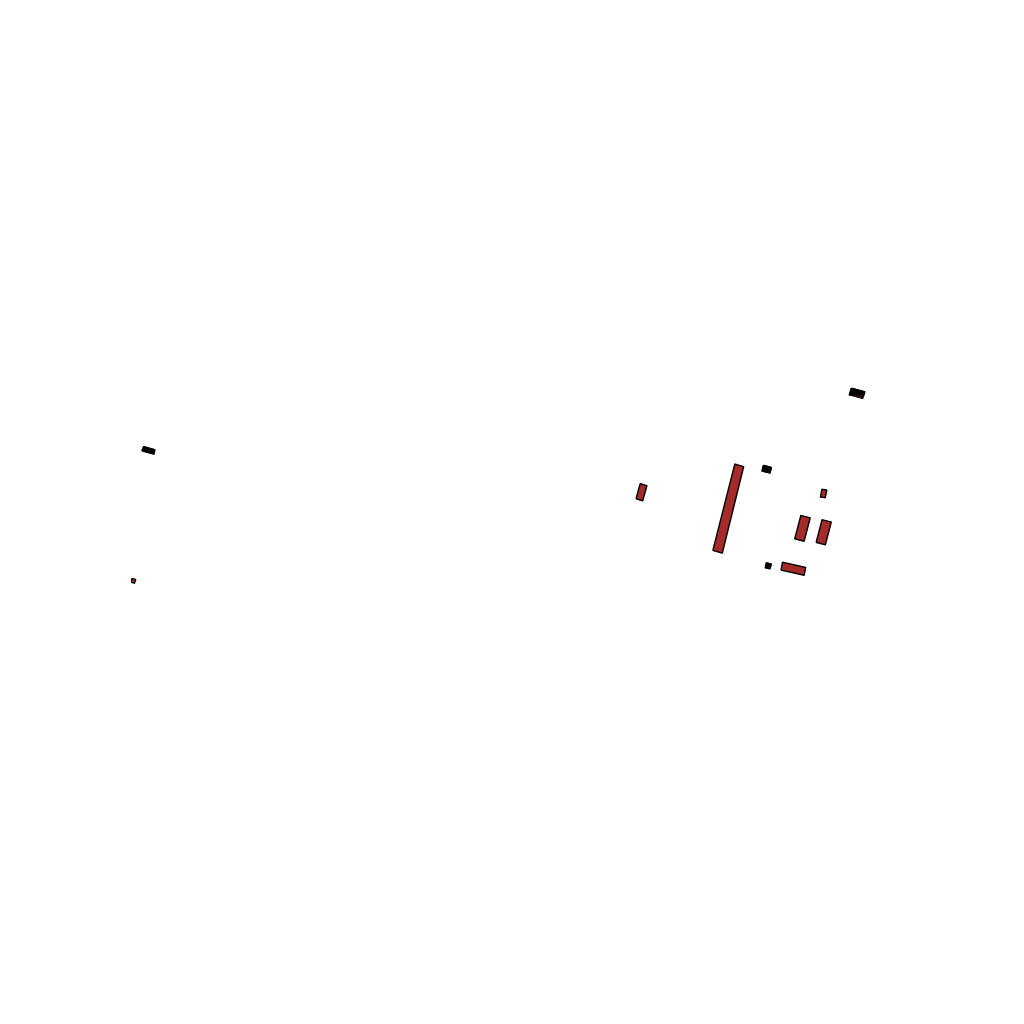
Tags: overhead vector_map, recreation, residential, individual_rise, density_1, Building, Facility, 1.0 km²